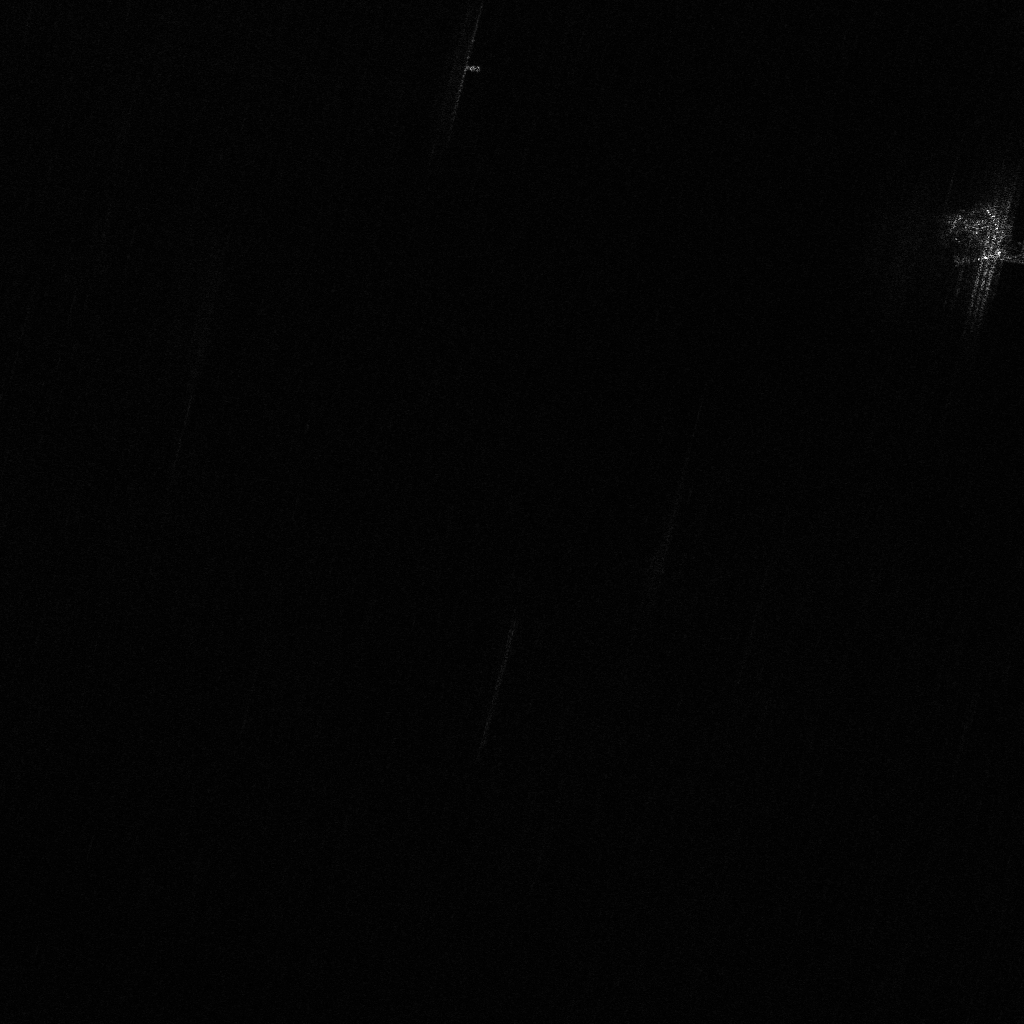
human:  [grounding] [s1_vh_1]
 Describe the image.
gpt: In the satellite image, there is  <ref>1 medium container </ref> <box>[[44, 5, 47, 7, 25]]</box> located at top.